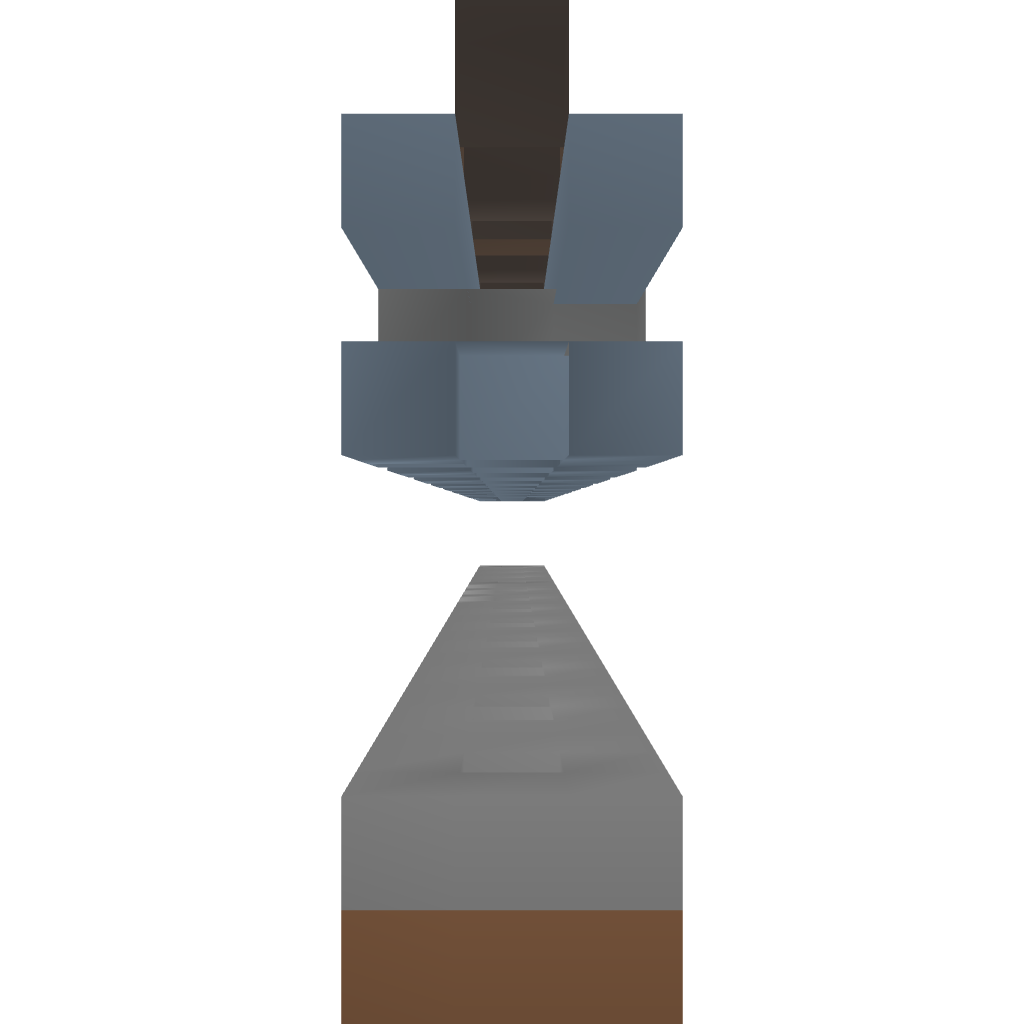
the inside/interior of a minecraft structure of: Simple Minecart Bridge #1 Straight Rail